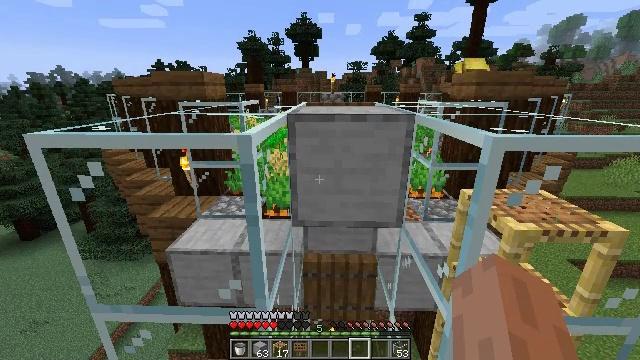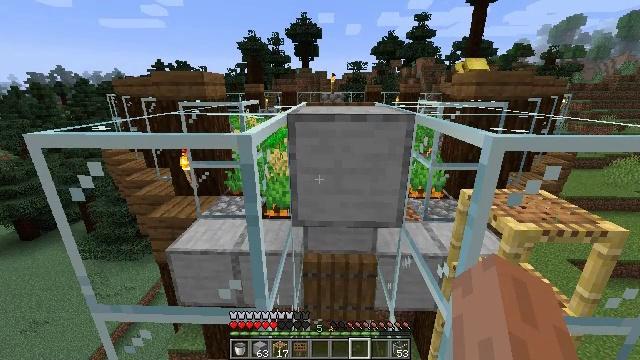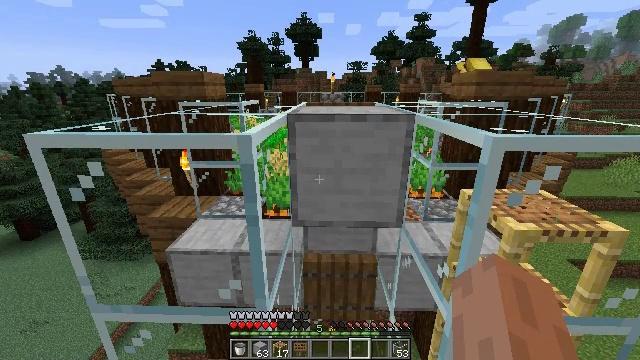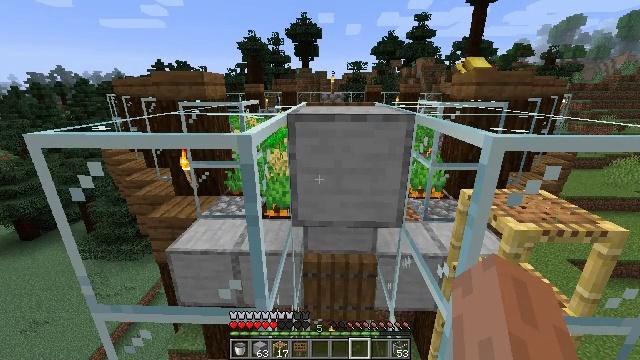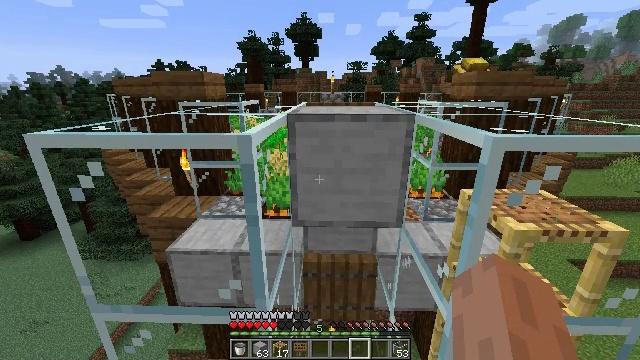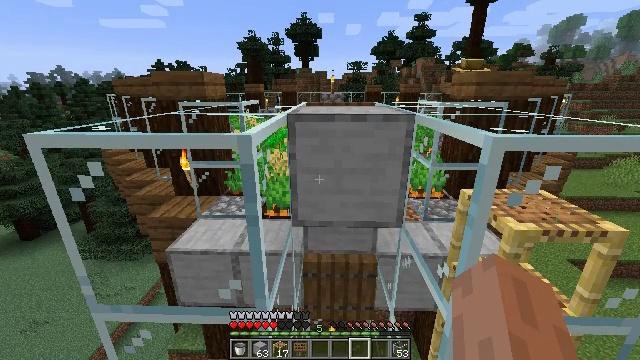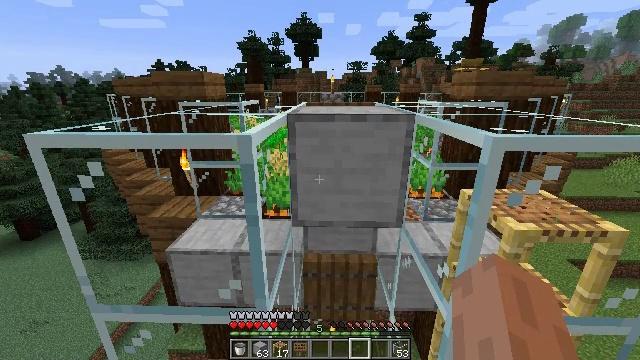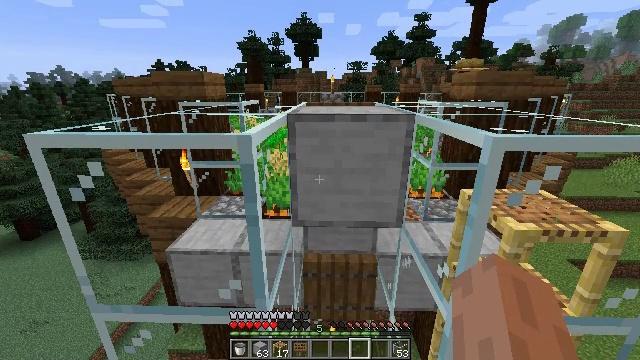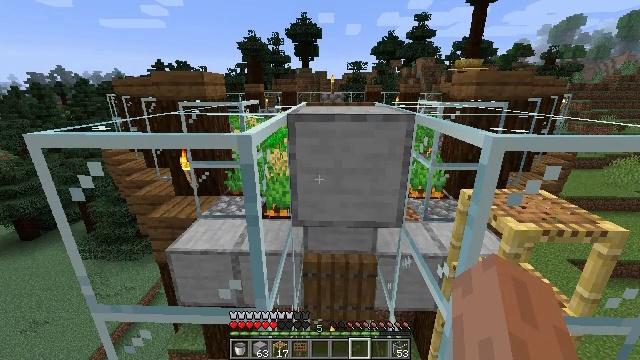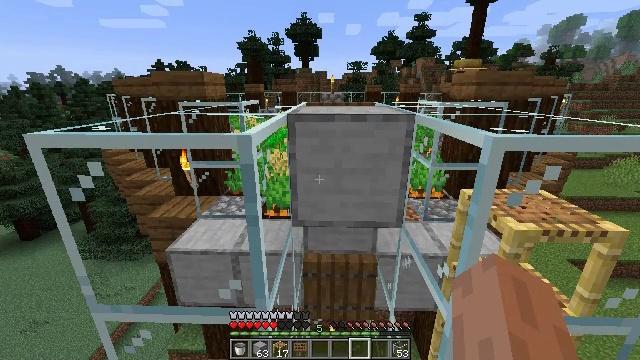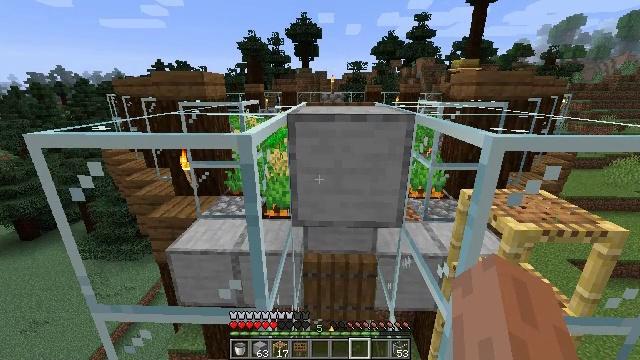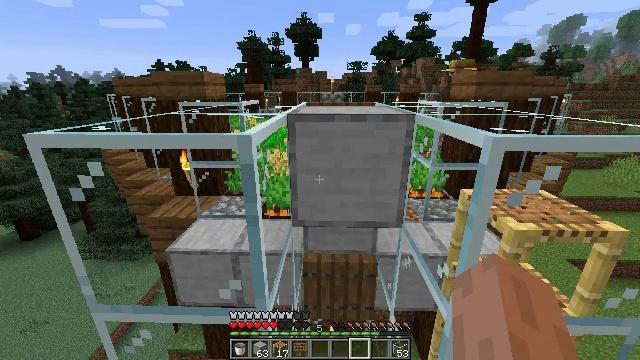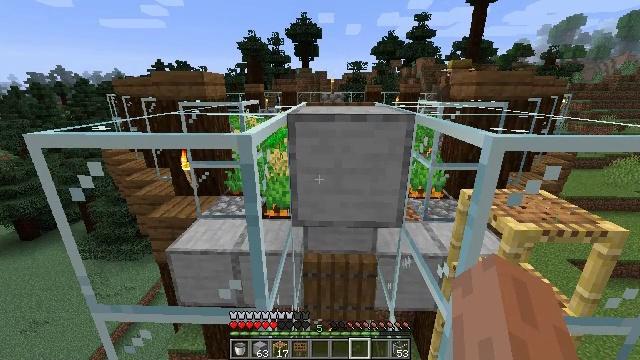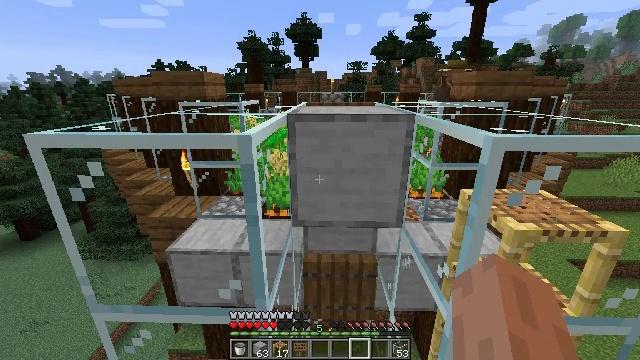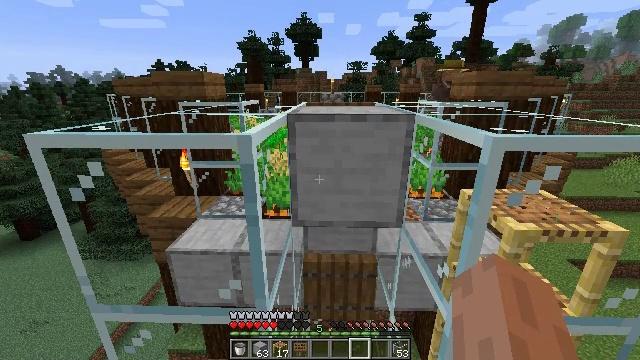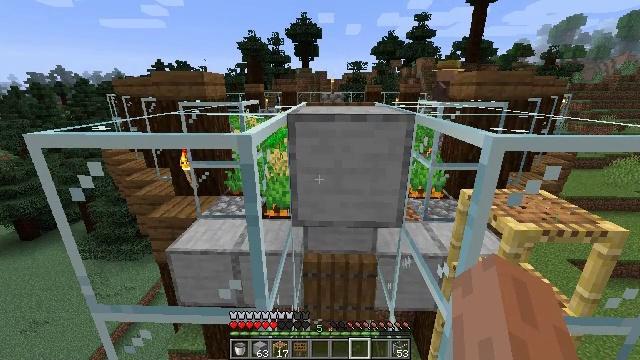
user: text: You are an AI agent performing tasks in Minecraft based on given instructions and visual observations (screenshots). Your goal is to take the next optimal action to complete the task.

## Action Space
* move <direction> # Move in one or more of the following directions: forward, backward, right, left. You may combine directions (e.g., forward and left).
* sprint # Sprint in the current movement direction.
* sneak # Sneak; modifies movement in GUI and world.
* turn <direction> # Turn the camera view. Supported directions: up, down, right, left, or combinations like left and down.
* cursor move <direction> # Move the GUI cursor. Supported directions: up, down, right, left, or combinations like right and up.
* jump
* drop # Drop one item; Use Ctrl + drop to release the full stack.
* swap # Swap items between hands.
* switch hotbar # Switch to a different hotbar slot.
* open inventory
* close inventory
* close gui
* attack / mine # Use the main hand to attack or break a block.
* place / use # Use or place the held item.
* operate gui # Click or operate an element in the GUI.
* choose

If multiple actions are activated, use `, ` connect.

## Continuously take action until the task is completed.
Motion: motion action
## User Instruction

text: Break the smooth stone to collect it.
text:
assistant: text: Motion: no_op
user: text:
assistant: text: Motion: no_op
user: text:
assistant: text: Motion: no_op
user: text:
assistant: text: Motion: no_op
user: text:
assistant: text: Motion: no_op
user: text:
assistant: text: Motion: no_op
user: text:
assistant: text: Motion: no_op
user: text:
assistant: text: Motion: no_op
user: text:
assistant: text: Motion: no_op
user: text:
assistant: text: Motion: no_op
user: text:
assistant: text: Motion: no_op
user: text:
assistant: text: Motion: no_op
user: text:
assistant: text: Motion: no_op
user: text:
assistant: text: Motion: no_op
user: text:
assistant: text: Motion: no_op
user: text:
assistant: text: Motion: no_op
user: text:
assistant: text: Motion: no_op
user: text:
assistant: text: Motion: no_op
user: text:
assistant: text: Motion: no_op
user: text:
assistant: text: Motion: no_op
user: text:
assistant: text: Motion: no_op
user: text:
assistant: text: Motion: no_op
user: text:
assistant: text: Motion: no_op
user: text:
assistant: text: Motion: no_op
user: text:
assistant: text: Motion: no_op
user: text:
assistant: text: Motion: no_op
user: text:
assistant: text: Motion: no_op
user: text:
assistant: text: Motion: no_op
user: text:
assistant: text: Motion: no_op
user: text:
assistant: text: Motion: no_op